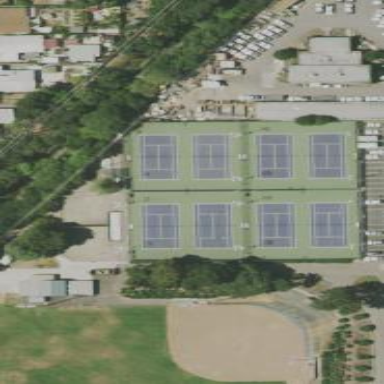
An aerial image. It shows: Tennis court on pitch.